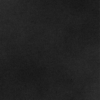
Label: dusty